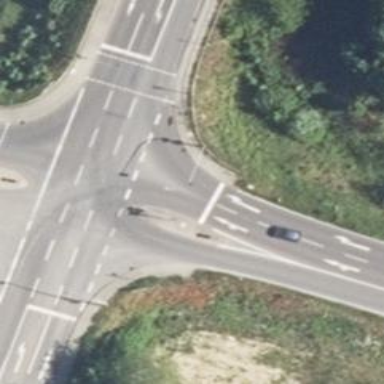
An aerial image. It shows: Road with traffic signals and traffic calming island.